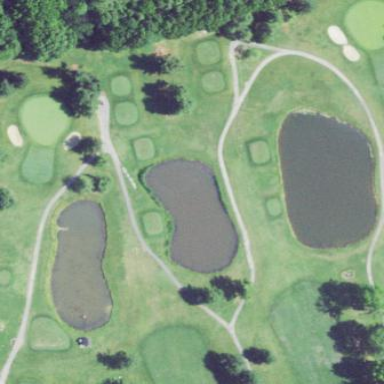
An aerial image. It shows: Water hazard on golf course. The hazard is natural water feature.